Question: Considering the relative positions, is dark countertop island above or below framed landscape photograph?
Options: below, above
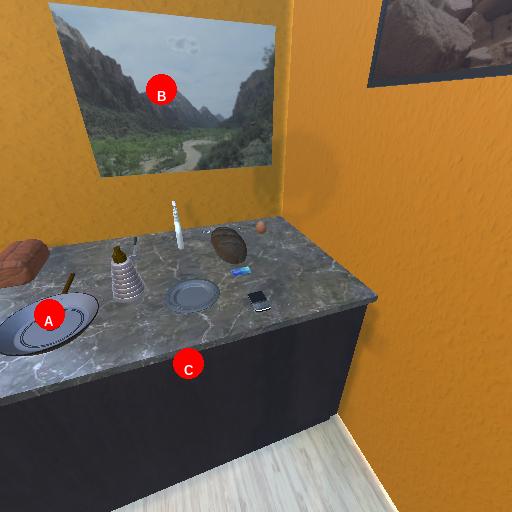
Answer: below